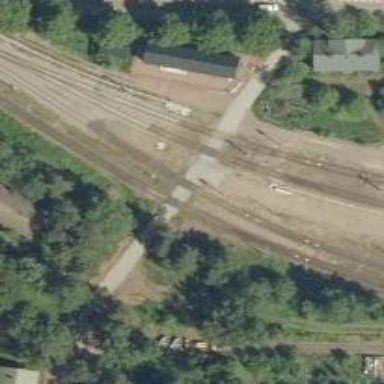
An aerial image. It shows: Level crossing with saltire marking.